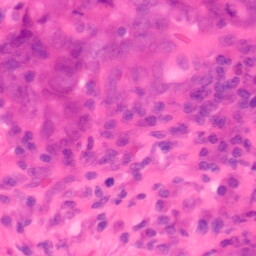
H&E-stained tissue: Colon